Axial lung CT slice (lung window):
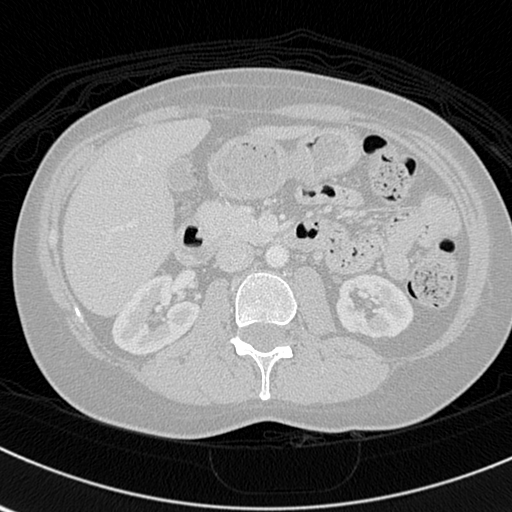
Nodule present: no